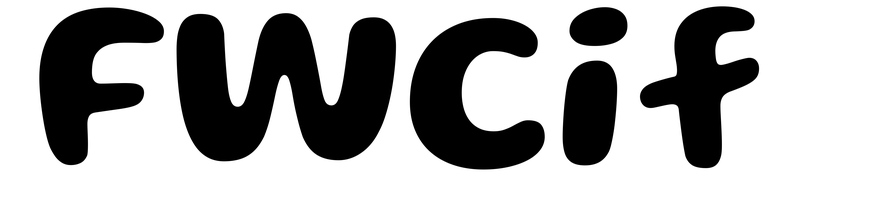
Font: Gluten_SemiBold